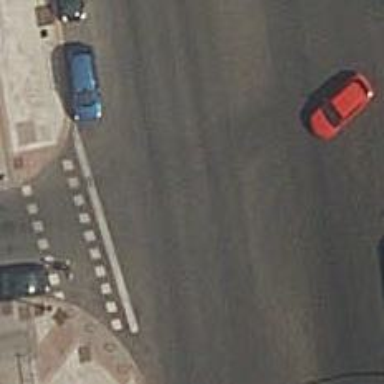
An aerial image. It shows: Road with traffic signals.